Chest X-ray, PA view. Patient: 76 years old, sex F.
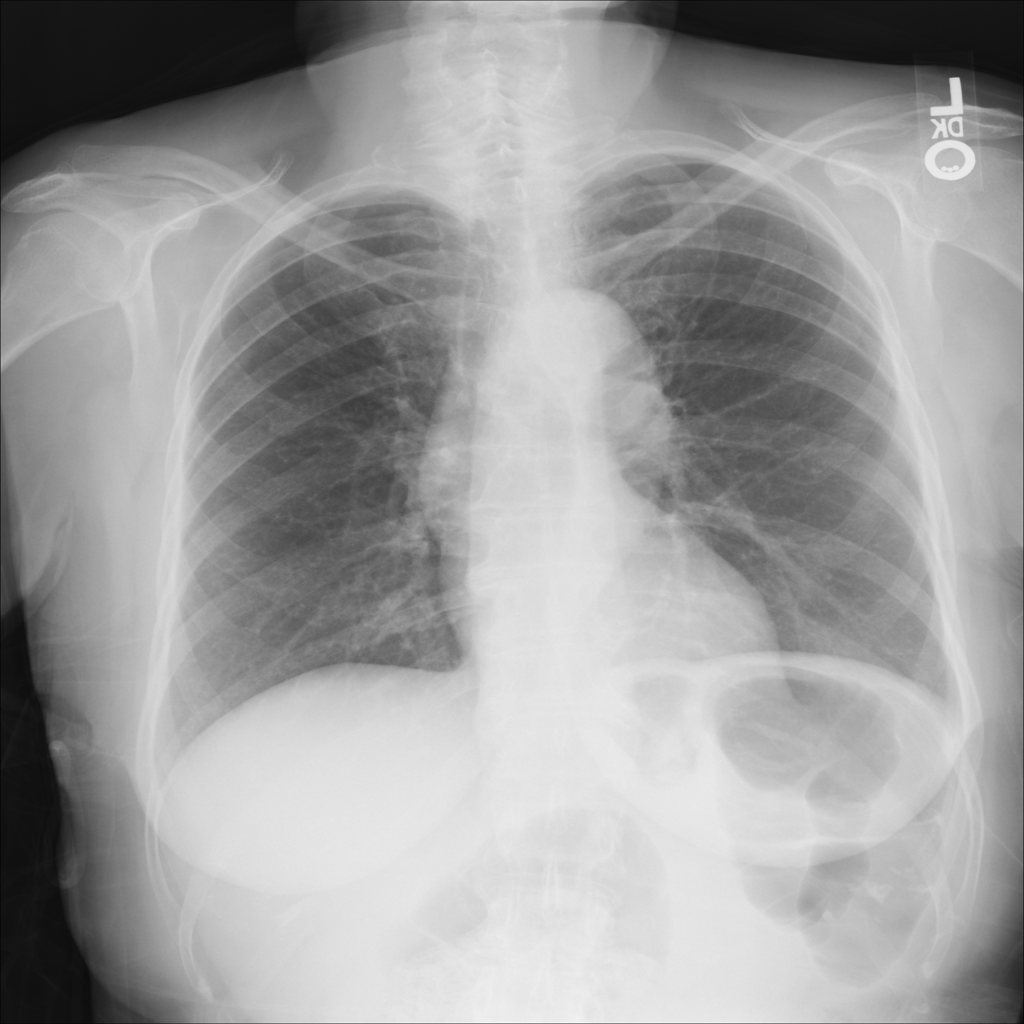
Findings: No Finding